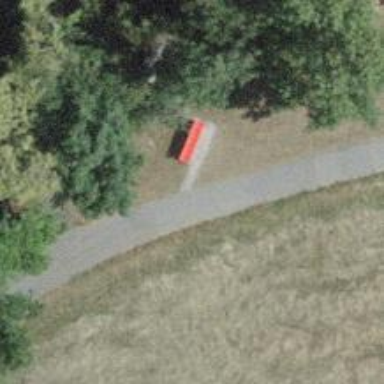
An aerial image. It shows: Red bench.